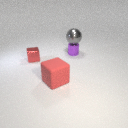
small red metal cube to the left of large red rubber cube